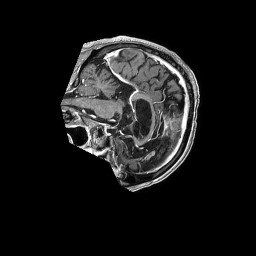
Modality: T1w
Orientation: sagittal
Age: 81
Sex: male
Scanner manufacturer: philips
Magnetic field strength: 1.5 T
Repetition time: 0.007802 s
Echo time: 0.003564 s